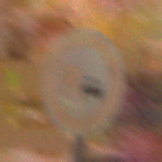
Verkehrszeichen: UeberholverbotKraftfahrzeuge
Umgebung: Outdoor, Nature
Tageszeit: Night
Wetter: Clear
Licht: Natural
Jahreszeit: NotSpecified
Kontrast: LowContrast